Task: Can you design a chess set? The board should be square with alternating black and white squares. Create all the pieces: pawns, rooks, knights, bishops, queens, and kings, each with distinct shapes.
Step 3954:
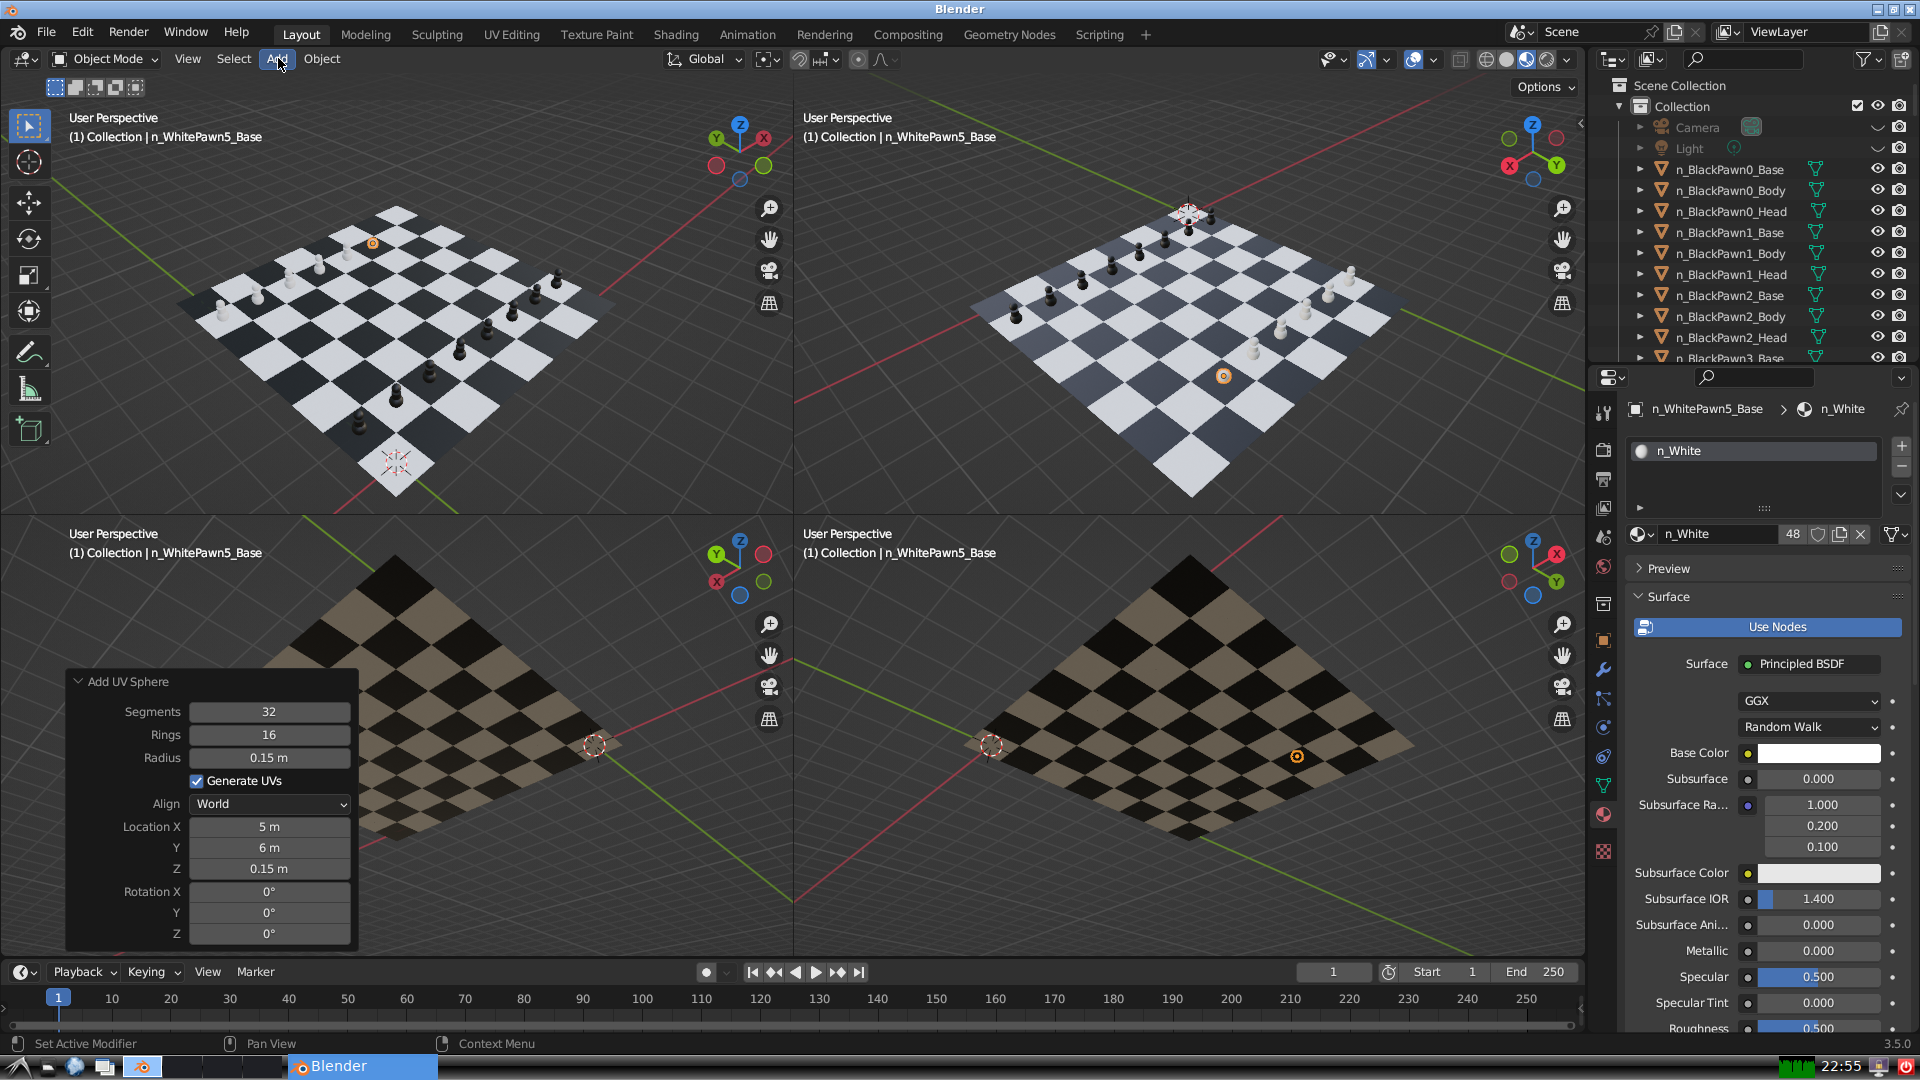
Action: click: no